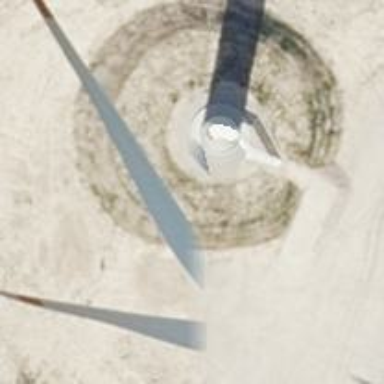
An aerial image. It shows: Wind power generator with horizontal axis wind turbine manufactured by Vestas.